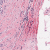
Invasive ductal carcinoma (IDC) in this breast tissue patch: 1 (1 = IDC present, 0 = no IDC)